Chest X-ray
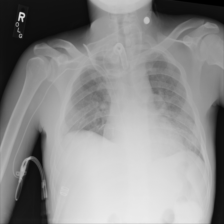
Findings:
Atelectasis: negative
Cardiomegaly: negative
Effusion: negative
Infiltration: negative
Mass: negative
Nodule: negative
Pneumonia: negative
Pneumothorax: negative
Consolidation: negative
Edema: negative
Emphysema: negative
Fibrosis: negative
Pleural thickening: negative
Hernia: negative